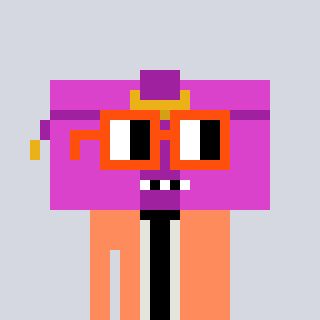
a pixel art character with square orange glasses, a clutch-shaped head and a peachy-colored body on a cool background